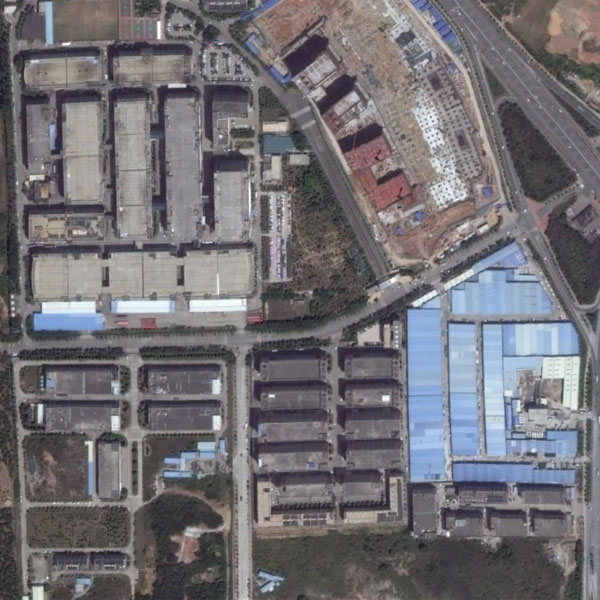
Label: Industrial